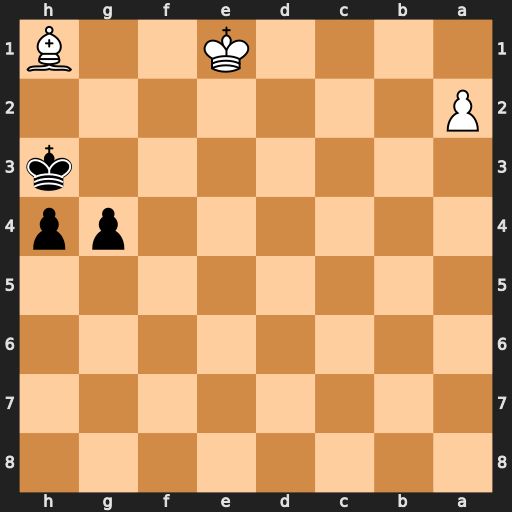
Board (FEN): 8/8/8/8/6pp/7k/P7/4K2B
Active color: b
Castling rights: -
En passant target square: -
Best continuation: Kh2 Bf3 g3